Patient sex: M
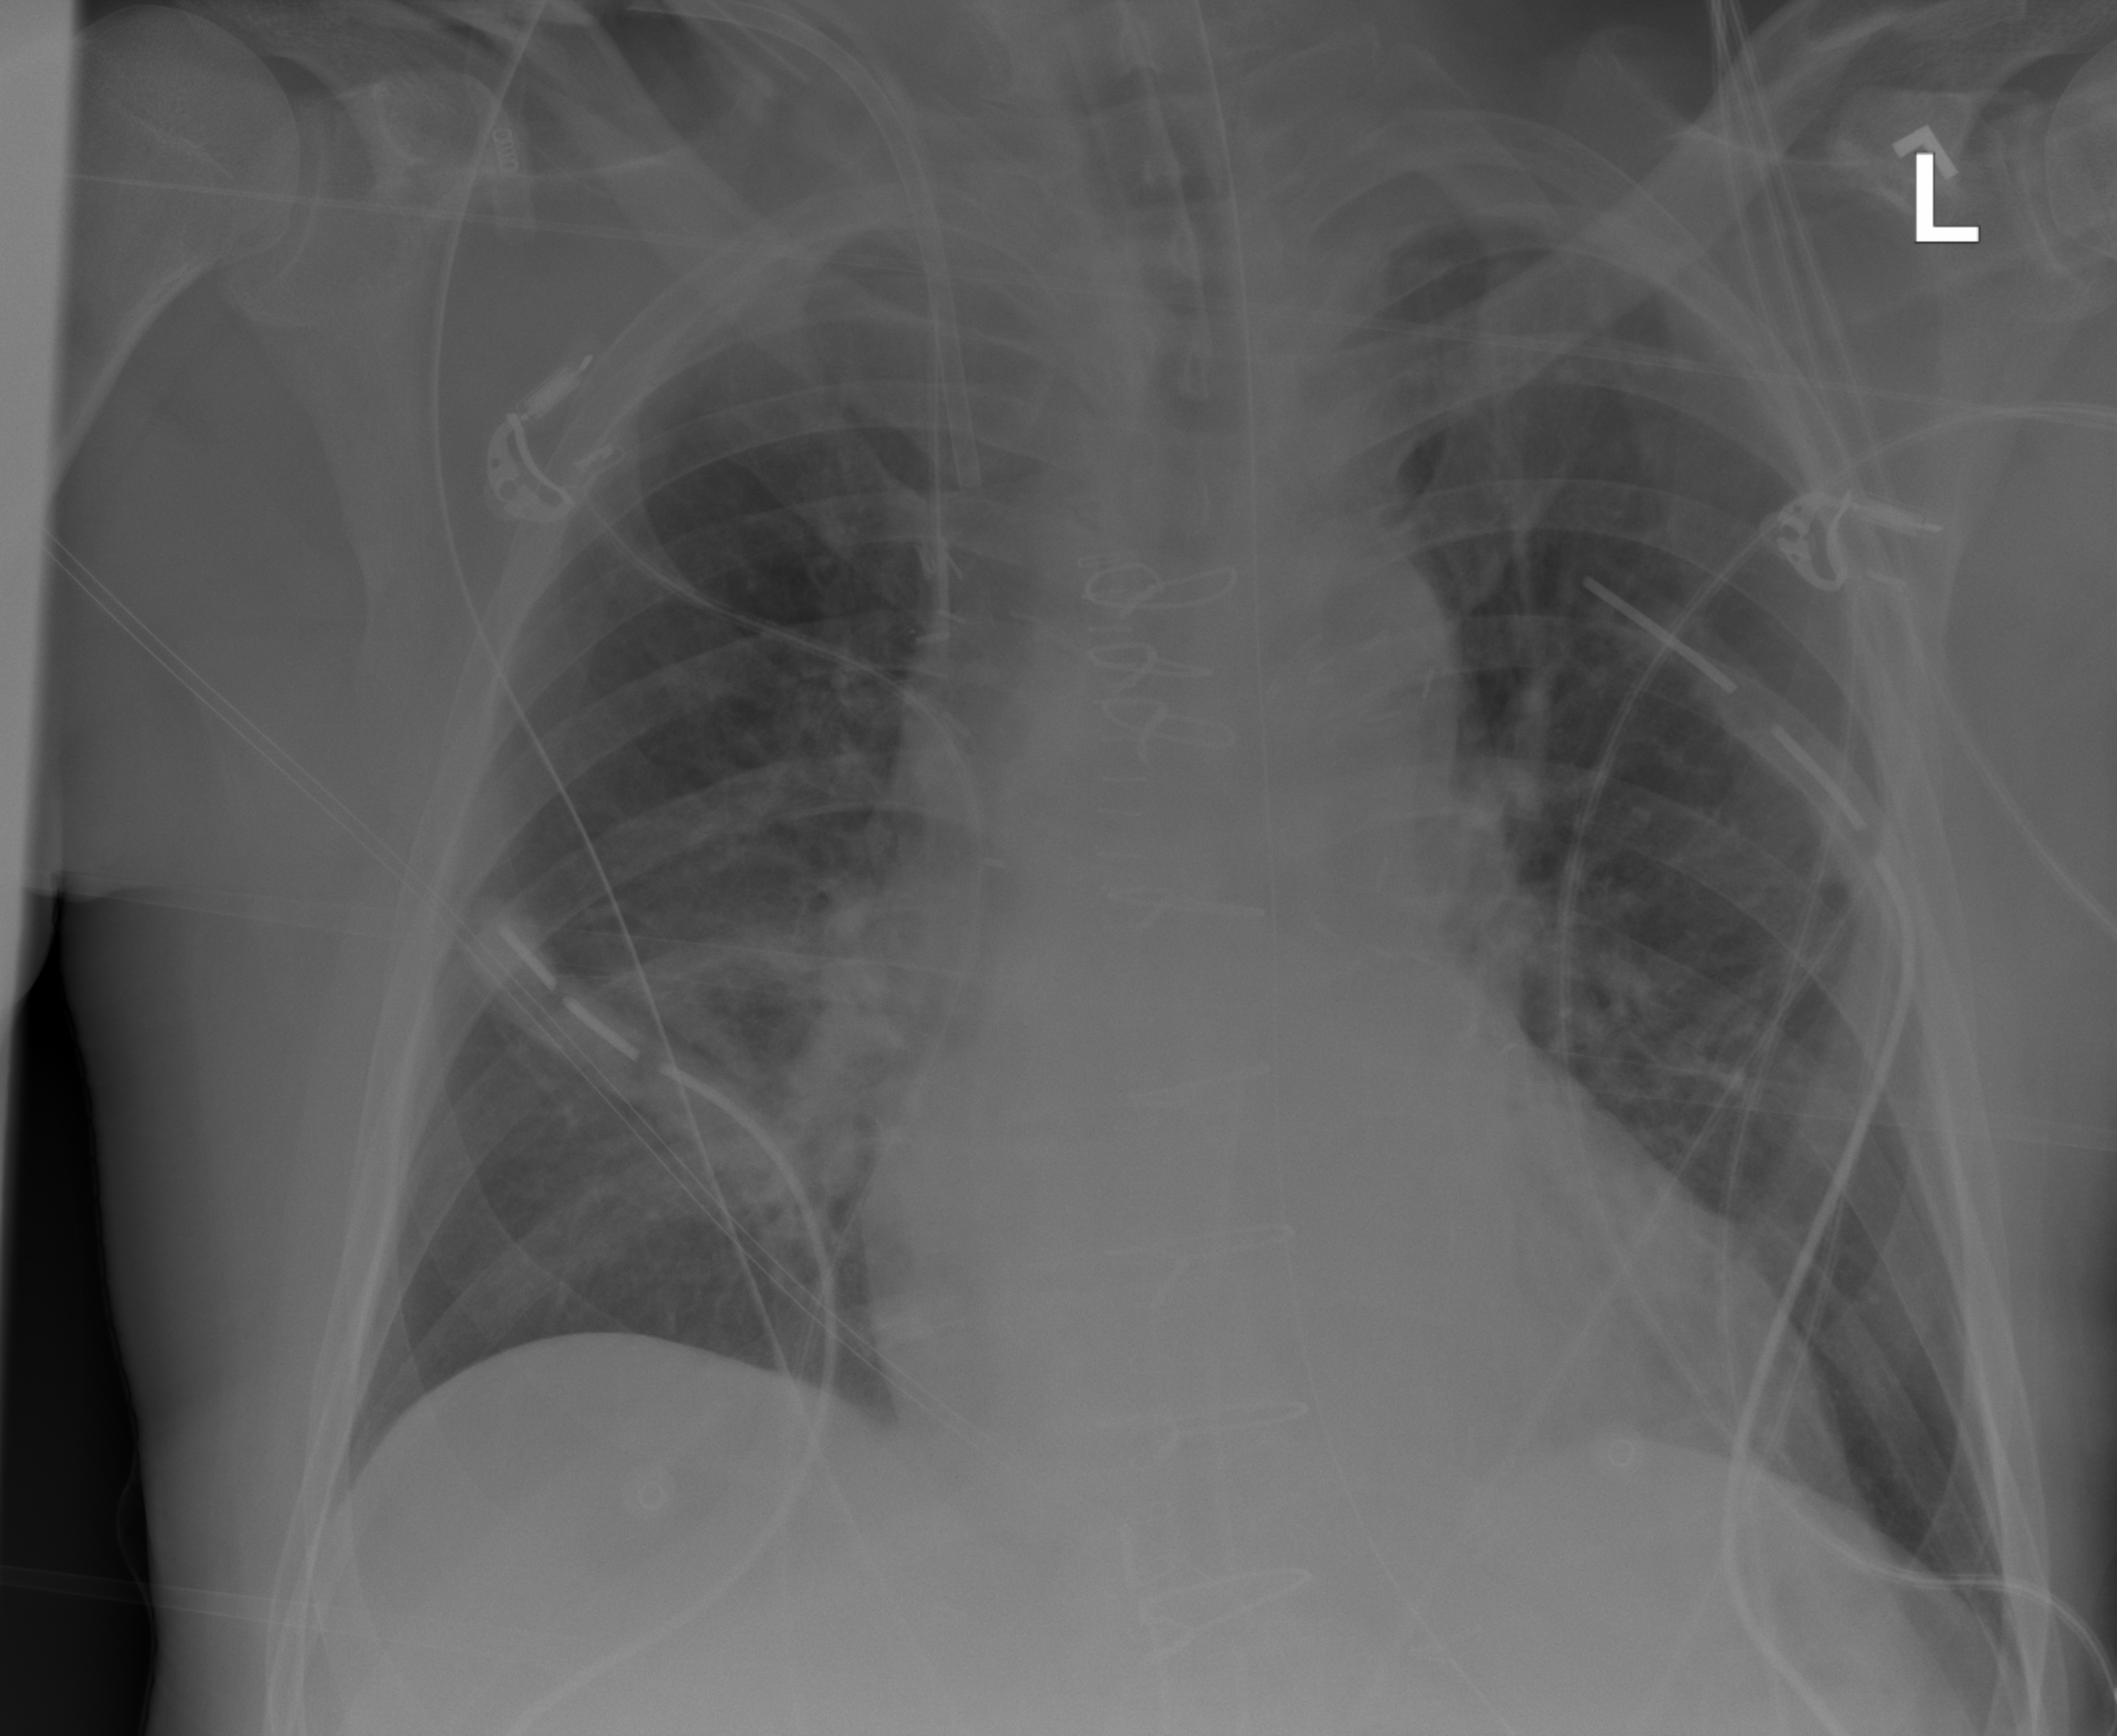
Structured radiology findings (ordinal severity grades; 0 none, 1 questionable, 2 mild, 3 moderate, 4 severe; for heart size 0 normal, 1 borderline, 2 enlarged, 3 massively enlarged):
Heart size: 2
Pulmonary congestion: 0
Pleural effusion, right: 0
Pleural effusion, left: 0
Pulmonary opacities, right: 0
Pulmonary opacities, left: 0
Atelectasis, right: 0
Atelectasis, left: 0